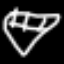
Label: diamond